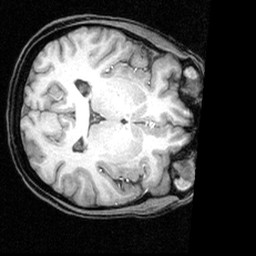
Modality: T1w
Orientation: axial
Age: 26
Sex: female